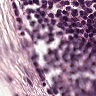
Metastatic tissue present: no